Field crop: tomato
Growth stage: 1
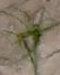
Species: cyperus